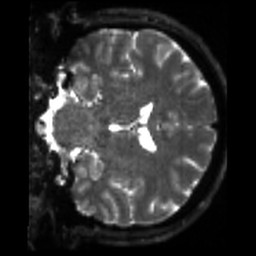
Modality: sbref
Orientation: coronal
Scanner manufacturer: siemens
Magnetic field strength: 3 T
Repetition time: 4 s
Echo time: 0.0594 s